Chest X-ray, AP view. Patient: 35 years old, sex F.
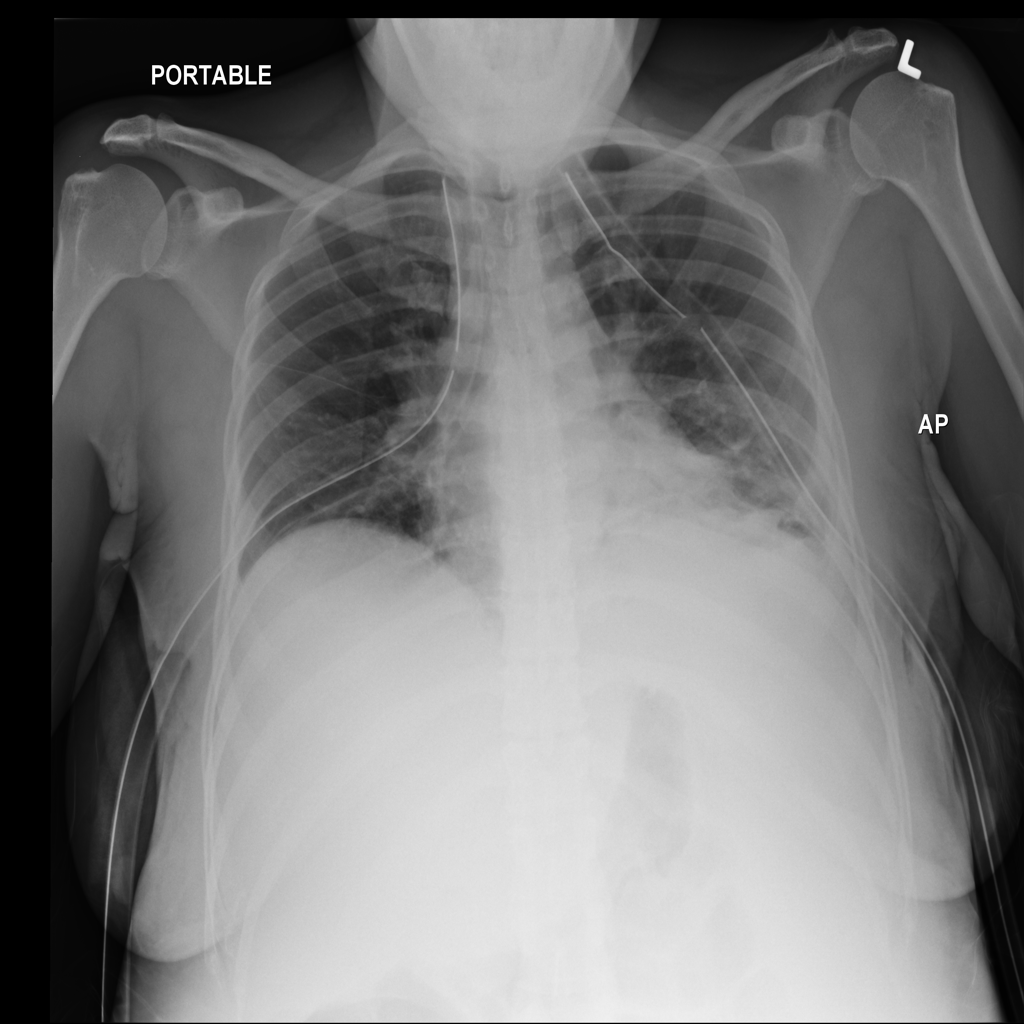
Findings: Atelectasis